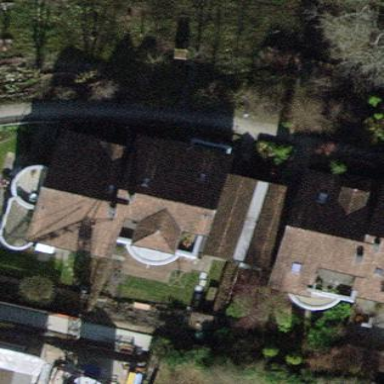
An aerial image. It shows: Terrace building.